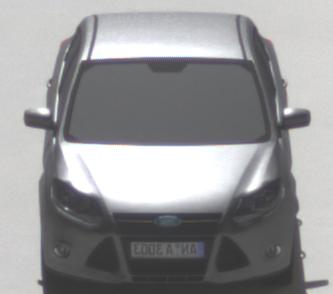
Make: Ford
Model: Focus 1.6 Ti-VCT
Detailed model: Focus (III)
Model produced from: 2011/09
Model produced until: 2014/09
Doors: 5
Color: gray
Road condition: dry road
Daytime: midday
Contrast: high contrast